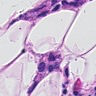
Metastatic tissue present: yes